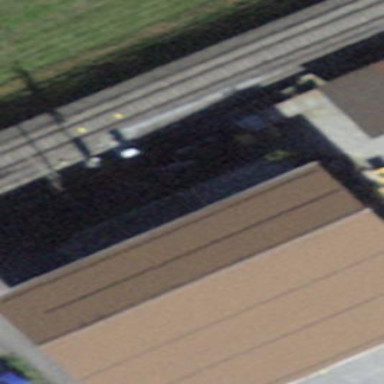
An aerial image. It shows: Warehouse.